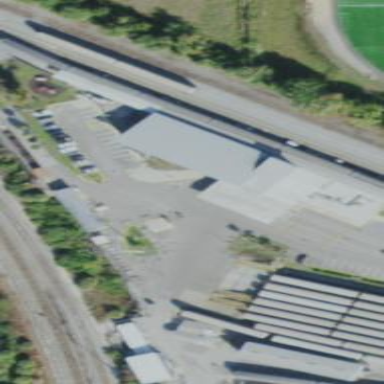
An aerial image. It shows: Train station building.